Question: This is a rather weird question, and I don't have a title for it.
This is what I'm trying to do, look at this picture :

I need to access data like this
first_name = Raphael
And I have absolutely no idea how to achieve this.
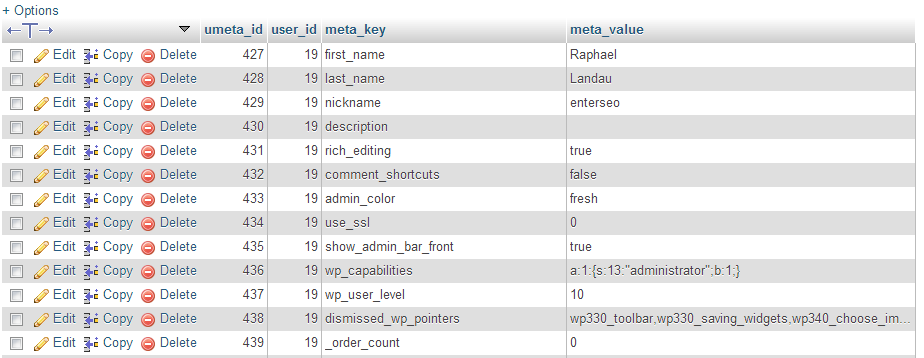
Answer: '''
SELECT meta_value FROM tablename WHERE meta_key = first_name
'''
SHould do the trick!
What we are doing is selecting the value in the meta-value column if the meta_key column says 'first_name'
You can do the same for all fields
'''
SELECT meta_value FROM tablename WHERE meta_key = admin_color
'''
Would return 'fresh' from your screen-shot.